Field crop: maize
Growth stage: 1
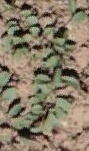
Species: convolvulus